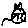
Label: cat